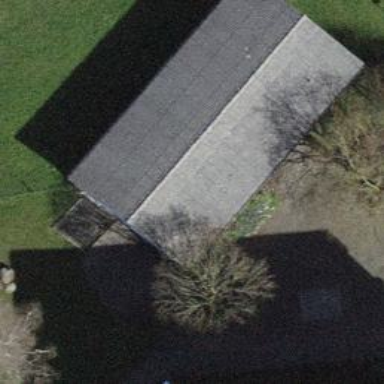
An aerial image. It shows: Kindergarten building.